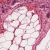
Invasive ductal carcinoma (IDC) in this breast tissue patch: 0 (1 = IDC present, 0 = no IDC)